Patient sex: F
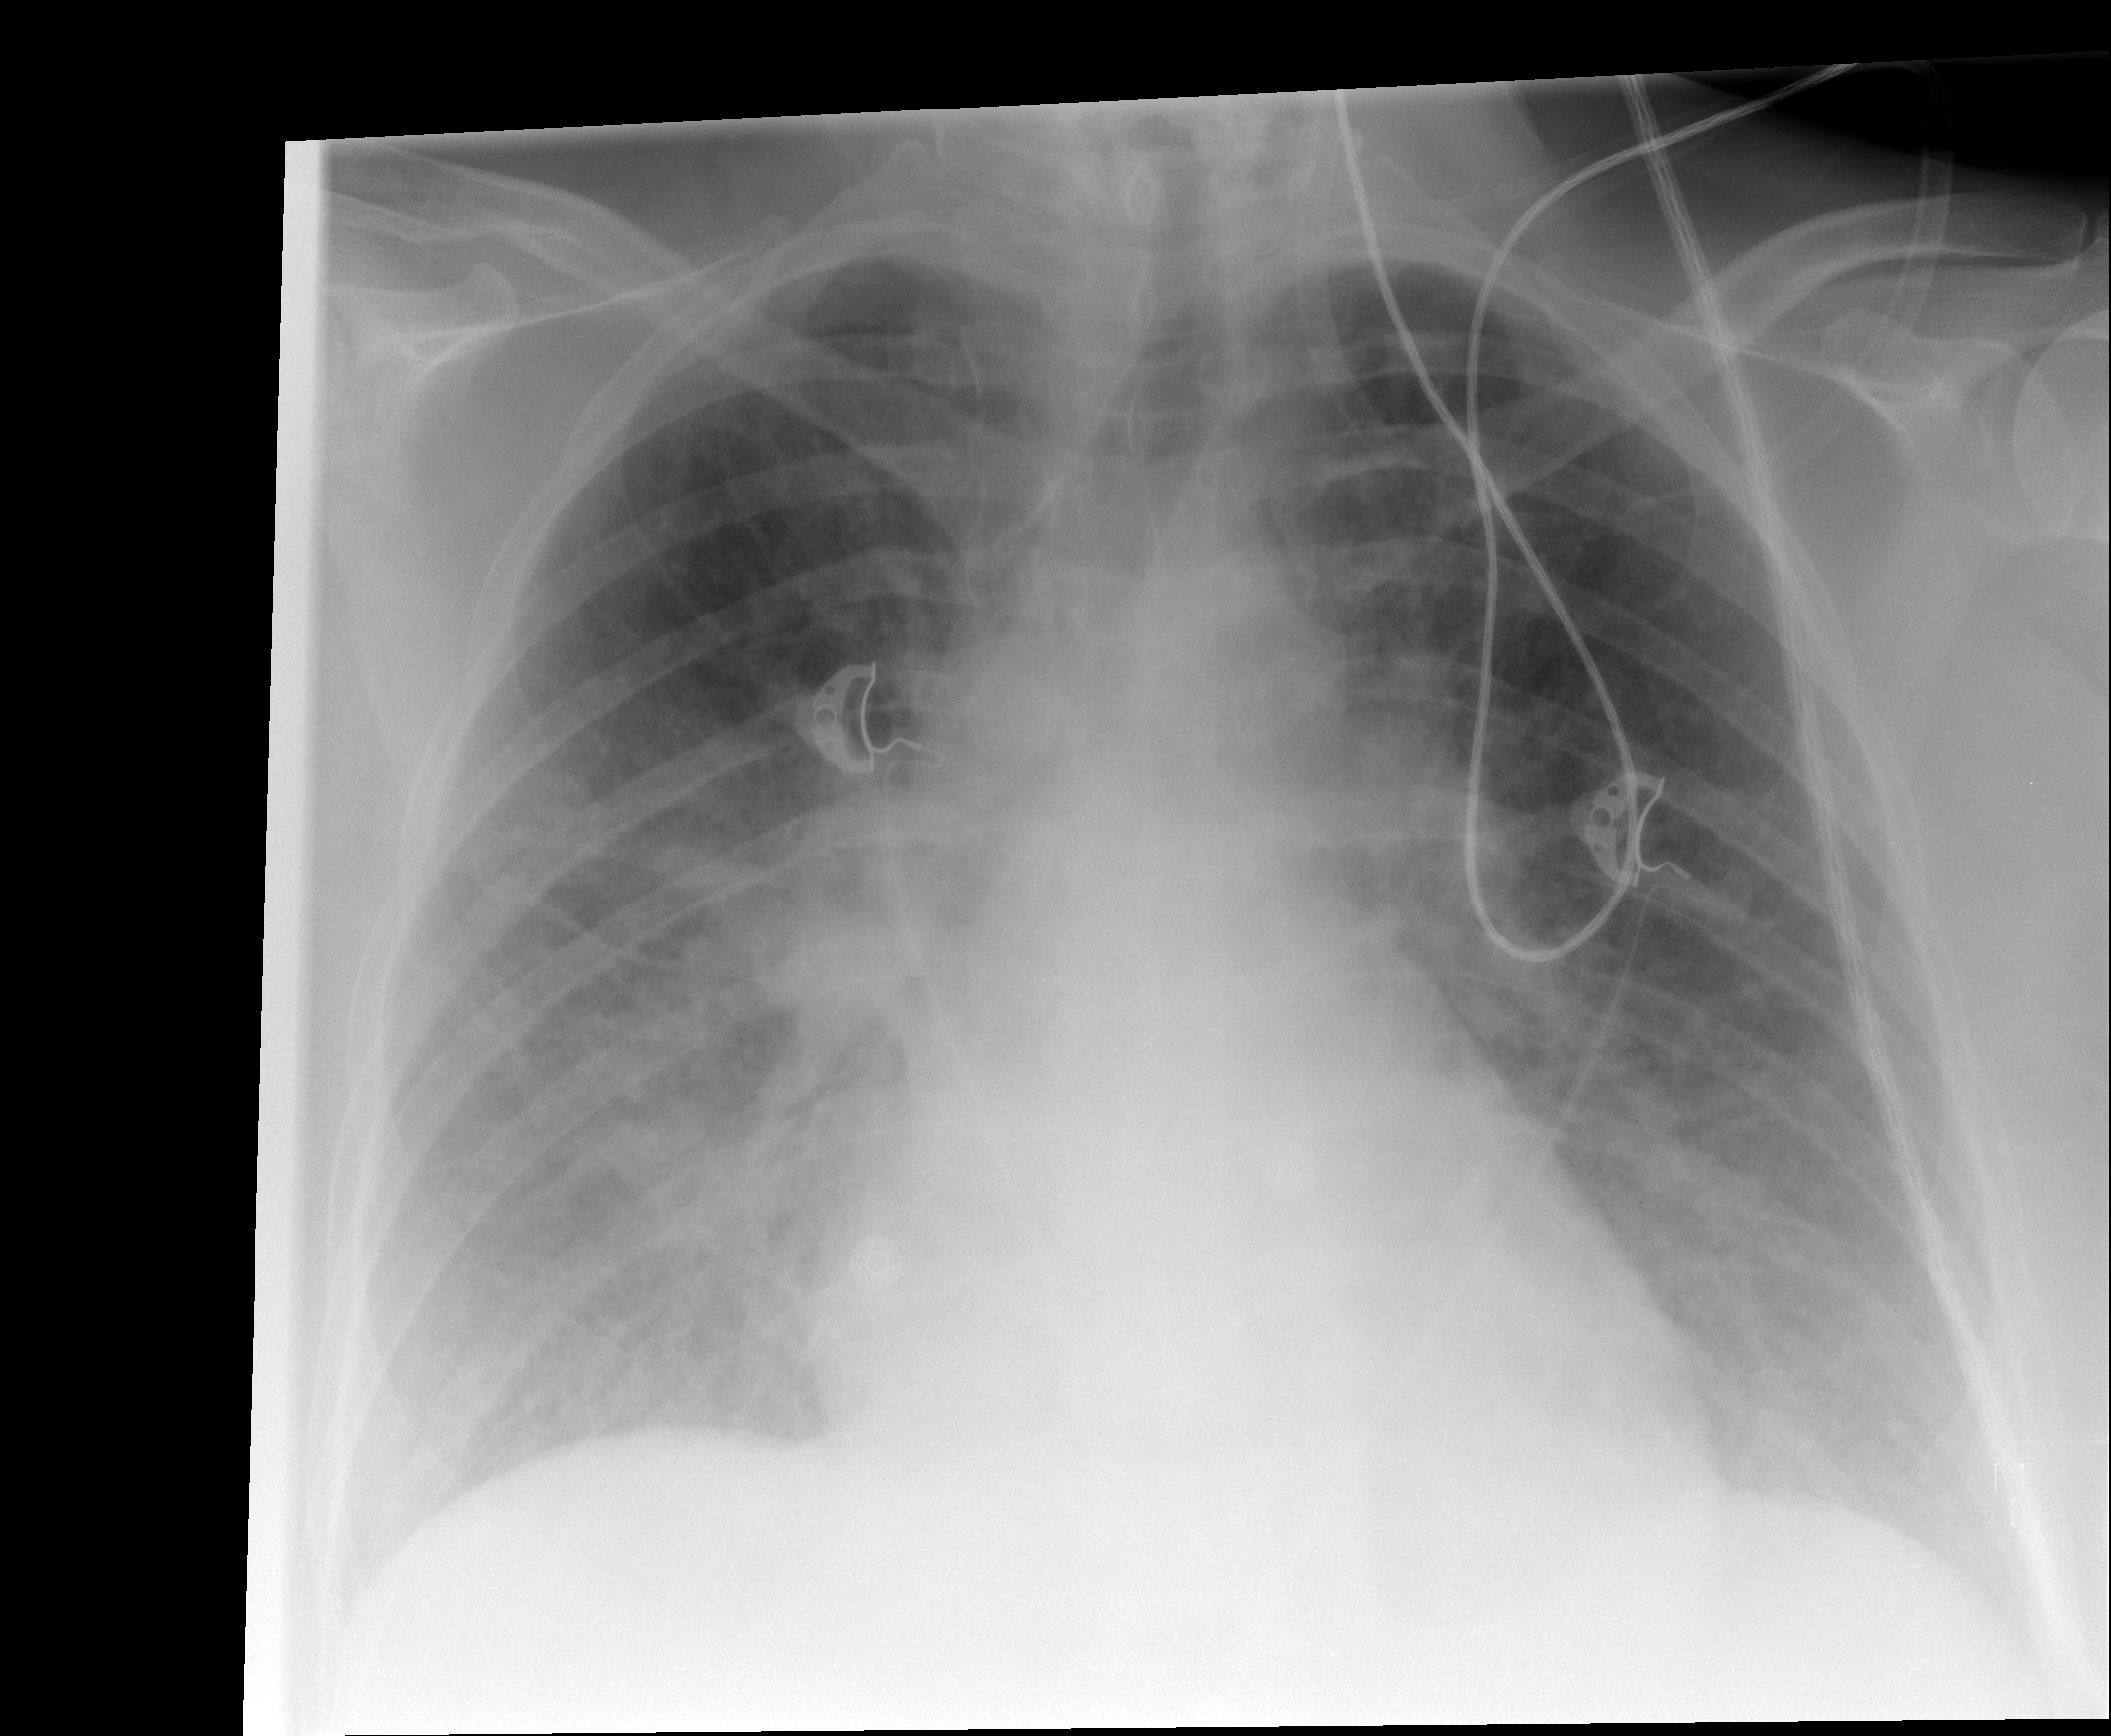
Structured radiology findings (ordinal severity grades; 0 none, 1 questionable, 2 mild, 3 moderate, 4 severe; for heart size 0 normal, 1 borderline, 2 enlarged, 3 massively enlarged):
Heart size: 2
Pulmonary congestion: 3
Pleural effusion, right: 0
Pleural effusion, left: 0
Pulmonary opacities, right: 0
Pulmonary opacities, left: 0
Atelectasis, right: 0
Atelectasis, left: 0